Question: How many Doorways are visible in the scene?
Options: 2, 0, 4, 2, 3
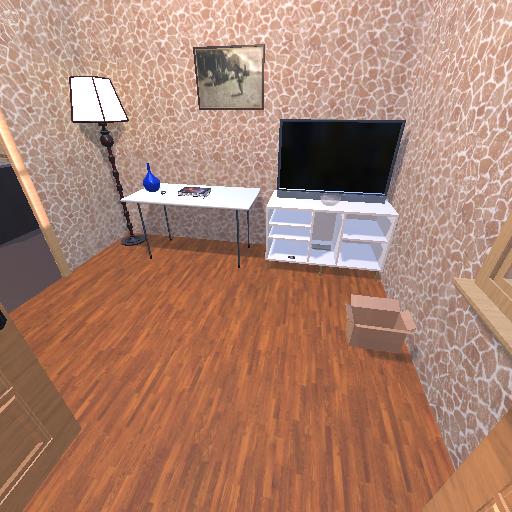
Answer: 2